Interaction volume radius: 5 \u00c5
Interaction volume height: 30 \u00c5
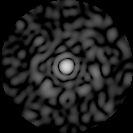
Disorder parameter: 0.8741